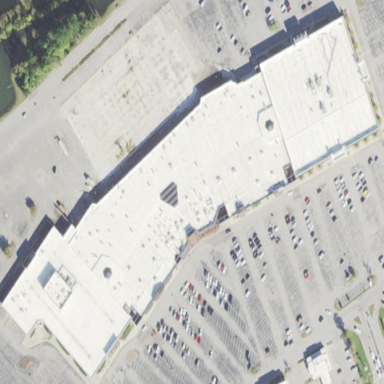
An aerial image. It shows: Mall building.